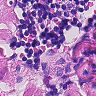
Metastatic tissue present: no